Field crop: maize
Growth stage: 2
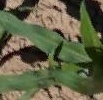
Species: maize